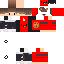
A male human skin with medium skin, wearing brown long hair dressed in a red tshirt and red pants, featuring a closed mouth.